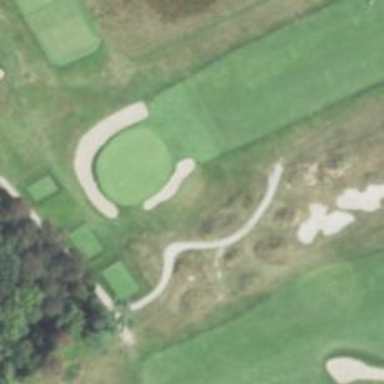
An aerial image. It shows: Path for both roads and golfers.